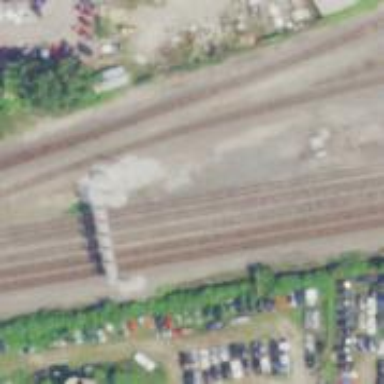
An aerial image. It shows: Railway yard in service.